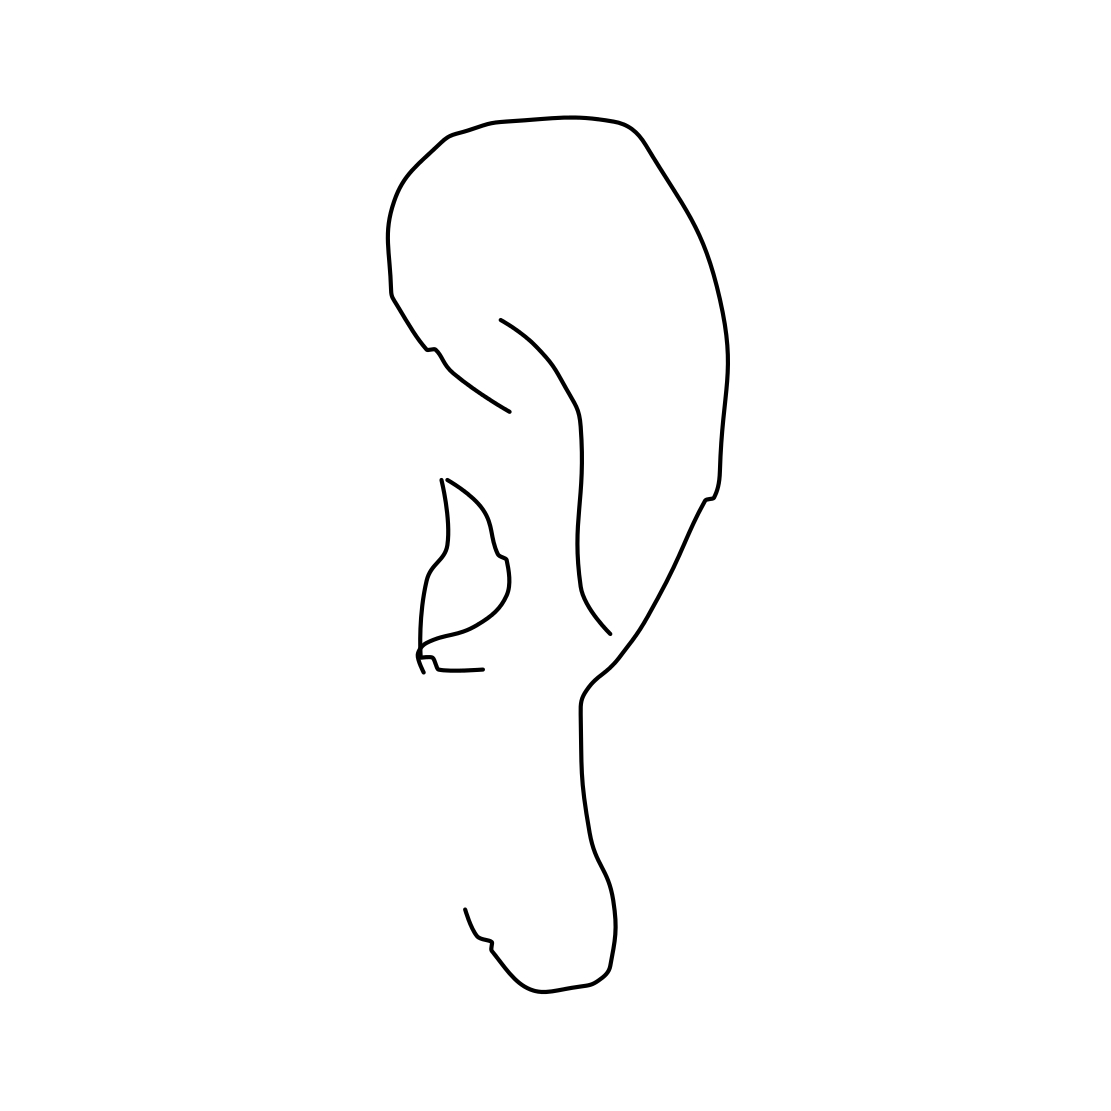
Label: ear